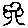
Label: tree